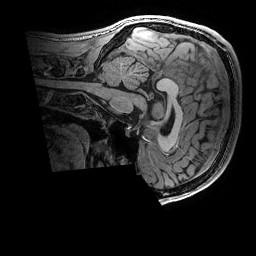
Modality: T1w
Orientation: sagittal
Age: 22
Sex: female
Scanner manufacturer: ge
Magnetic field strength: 3 T
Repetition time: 0.007 s
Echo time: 0.00342 s